Question: I just wrote my first application using the AWS SDK for .Net to send ~7500 emails via SES with the following code:
'''
AmazonSimpleEmailServiceClient client = new AmazonSimpleEmailServiceClient("awsKey", "awsSecret");
SendEmailRequest req = new SendEmailRequest()
.WithDestination(new Destination() { ToAddresses = { "you@yourdomain.com" } })
.WithSource("me@mydomain.com")
.WithReturnPath("me@mydomain.com")
.WithMessage(
new Amazon.SimpleEmail.Model.Message(new Content("mySubject"),
new Body().WithHtml(new Content("myBody"))));
var resp = client.SendEmail(req);
'''
My AWS Console is showing successful deliveries of ~7350 emails and ~150 bounces.

It has been over 3 hours since it finished and I still have not received any bounce back emails ("This email could not be sent because the address doesn't exist or something...") to me@mydomain.com.
How do I find out which of those ~150 emails bounced so I can update my database?
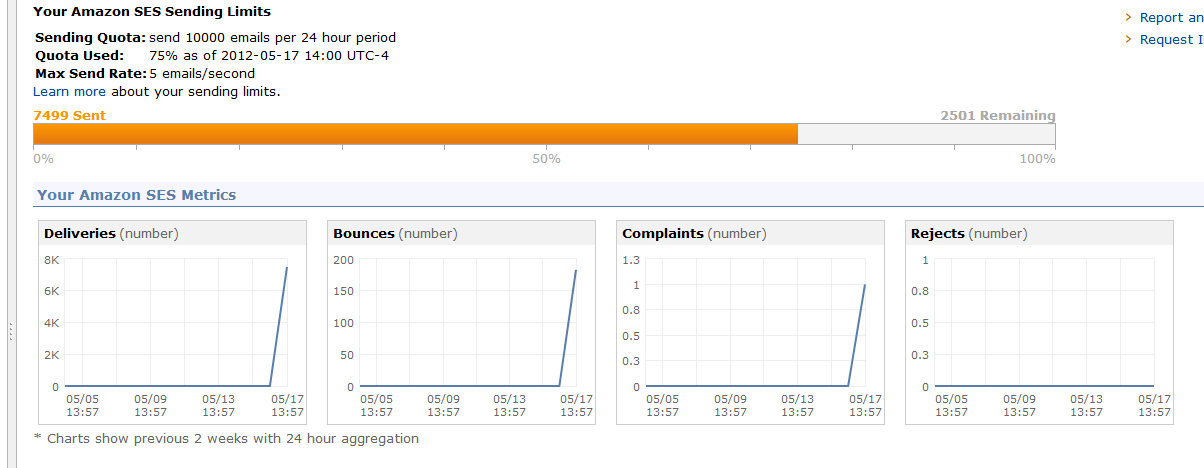
Answer: The bounces were being delivered to me, they were just being filtered as spam.
I wish there were a better way to handle this through SES...